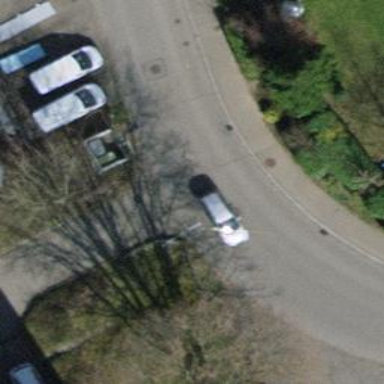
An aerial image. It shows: Road serving as parking aisle.